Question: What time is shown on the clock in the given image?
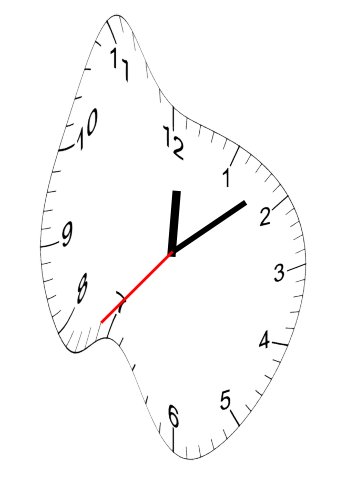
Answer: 12:08:37